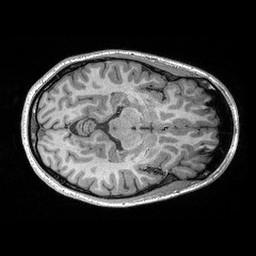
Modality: T1w
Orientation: axial
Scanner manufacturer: siemens
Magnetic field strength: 3 T
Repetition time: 2.3 s
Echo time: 0.00298 s